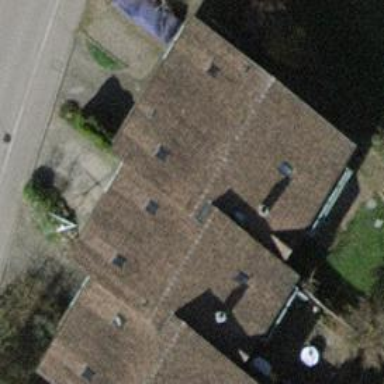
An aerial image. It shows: Terrace building.